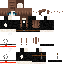
A female human skin with medium skin, wearing brown long hair dressed in a blue hoodie and black pants, featuring a closed mouth.